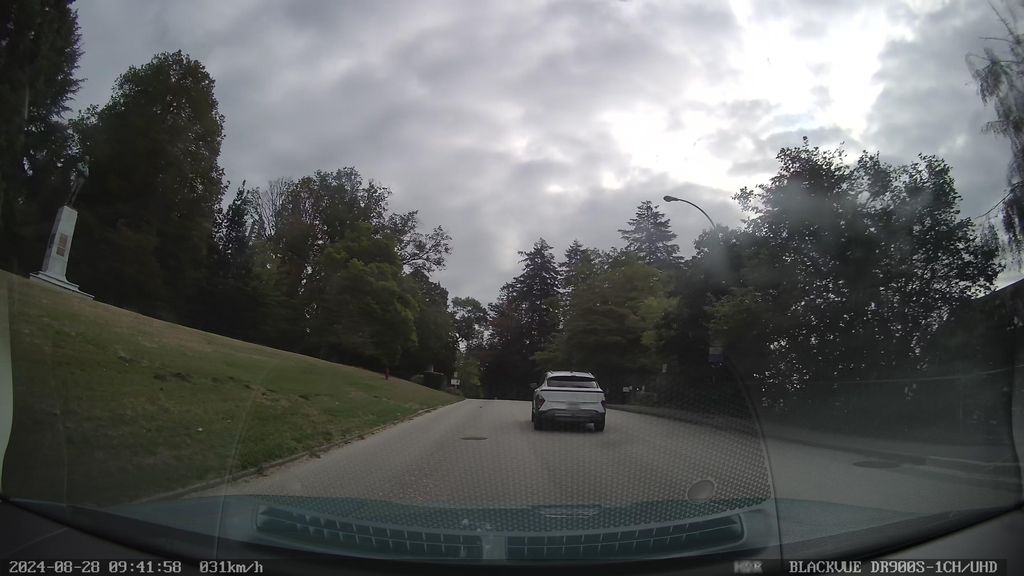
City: vancouver